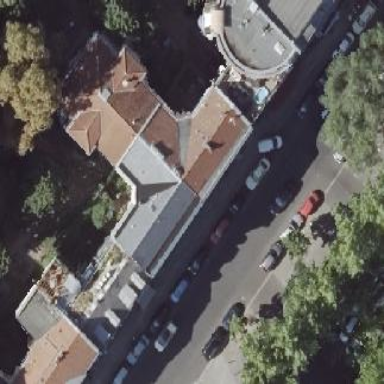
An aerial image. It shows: Yellow apartment building with hipped roof.